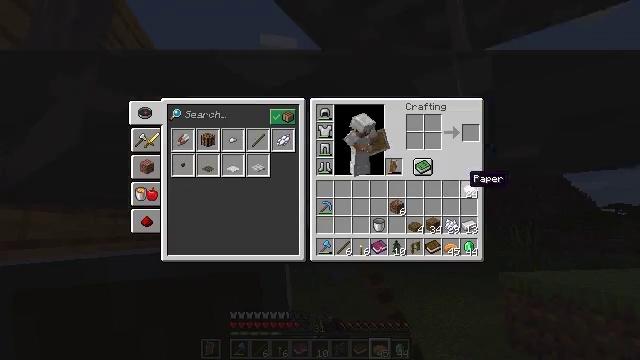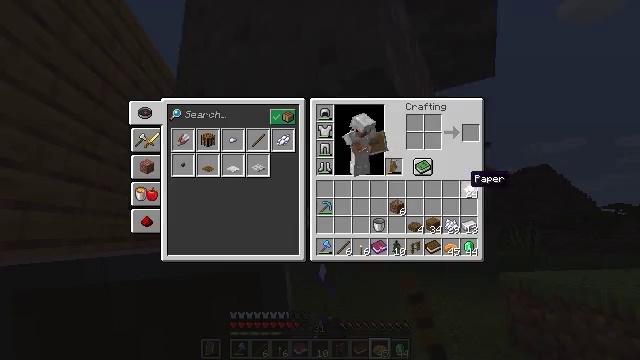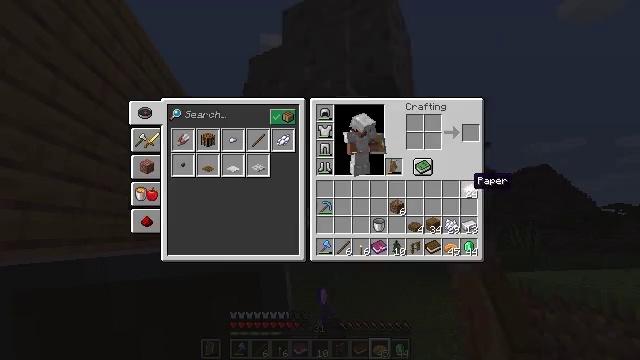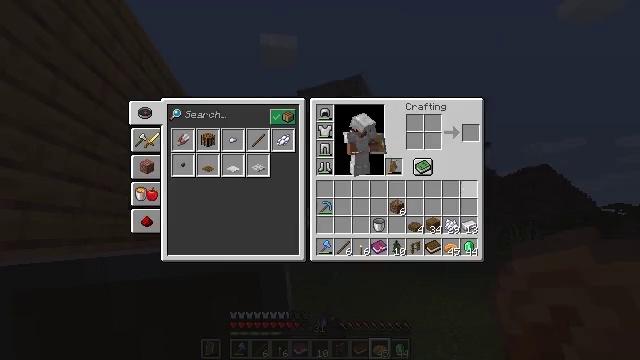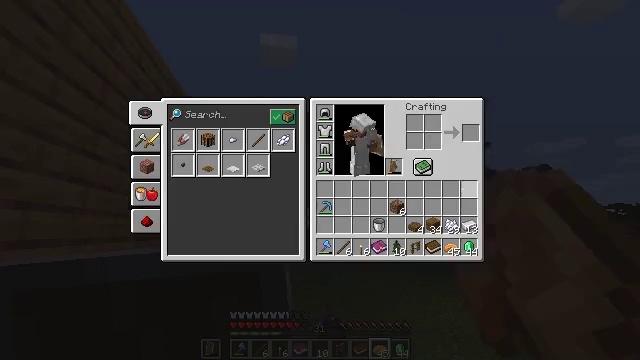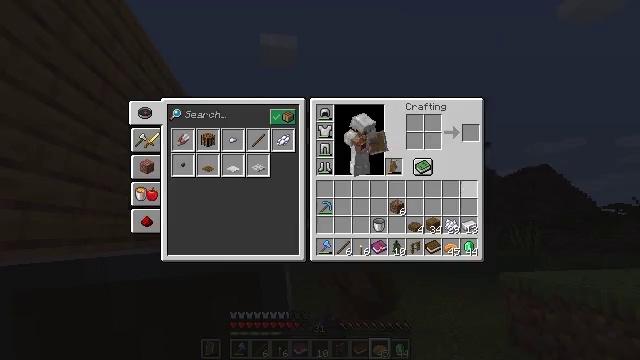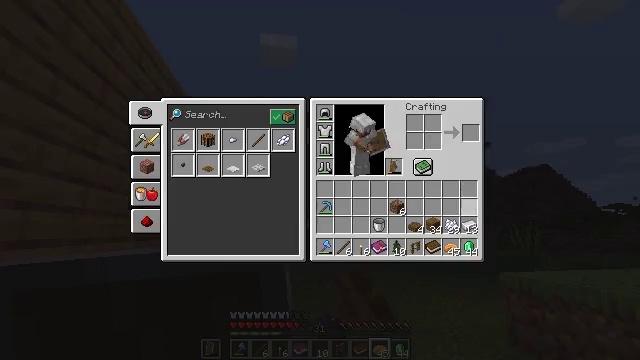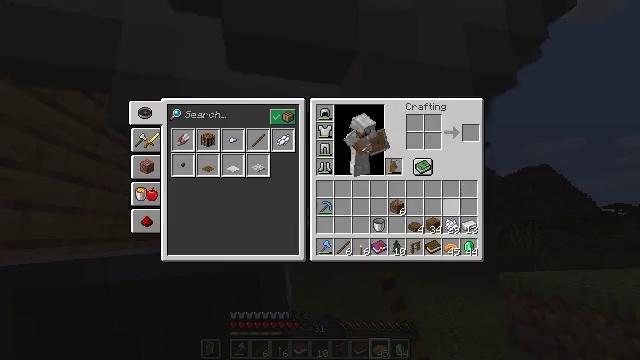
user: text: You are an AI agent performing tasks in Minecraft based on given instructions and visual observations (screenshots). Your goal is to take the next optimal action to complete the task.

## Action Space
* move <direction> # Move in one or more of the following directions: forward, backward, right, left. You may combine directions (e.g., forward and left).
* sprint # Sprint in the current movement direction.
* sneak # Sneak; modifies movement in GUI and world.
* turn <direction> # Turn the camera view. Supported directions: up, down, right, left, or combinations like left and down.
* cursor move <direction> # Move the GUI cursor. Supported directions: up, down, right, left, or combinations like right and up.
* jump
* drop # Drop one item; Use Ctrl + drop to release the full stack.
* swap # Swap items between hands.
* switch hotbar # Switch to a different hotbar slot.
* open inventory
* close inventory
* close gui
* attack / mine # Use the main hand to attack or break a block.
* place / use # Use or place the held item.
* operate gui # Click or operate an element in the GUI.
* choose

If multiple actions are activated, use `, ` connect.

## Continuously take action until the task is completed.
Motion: motion action
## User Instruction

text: Remove a piece of paper from the inventory.
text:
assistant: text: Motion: sprint, open gui
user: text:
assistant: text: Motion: sprint
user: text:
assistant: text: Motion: sprint, drop
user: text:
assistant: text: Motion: sprint, drop
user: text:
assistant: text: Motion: sprint, drop
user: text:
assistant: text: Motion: sprint, cursor move down, drop
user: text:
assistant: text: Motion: sprint, cursor move left and down
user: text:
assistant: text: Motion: sprint